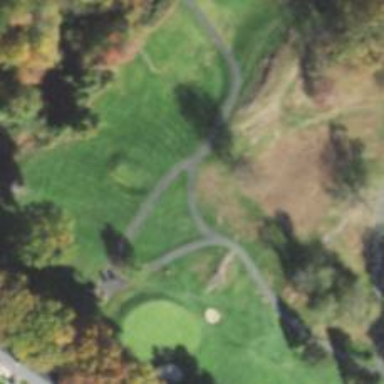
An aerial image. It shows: Path for both roads and golfers.